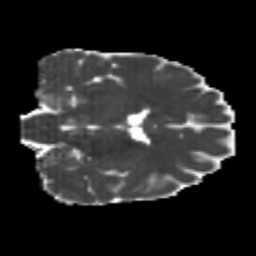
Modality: MD
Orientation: coronal
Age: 22
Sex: male
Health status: healthy
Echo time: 0.074 s